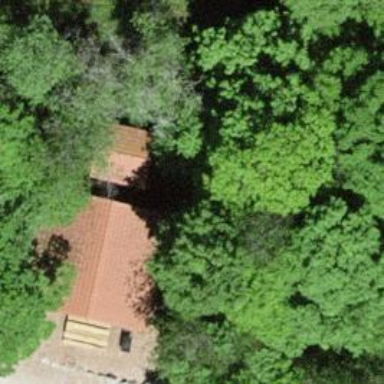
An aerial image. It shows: Sheltered building.